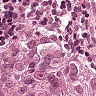
Metastatic tissue present: yes